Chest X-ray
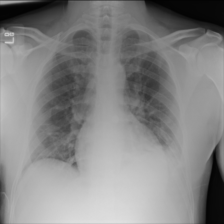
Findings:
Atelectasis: negative
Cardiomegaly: negative
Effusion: negative
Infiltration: negative
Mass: negative
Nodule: negative
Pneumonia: negative
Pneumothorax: negative
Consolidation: negative
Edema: negative
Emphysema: negative
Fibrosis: negative
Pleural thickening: negative
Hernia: negative